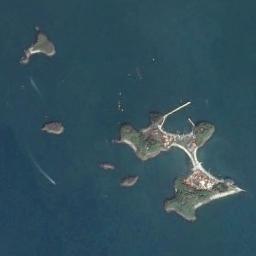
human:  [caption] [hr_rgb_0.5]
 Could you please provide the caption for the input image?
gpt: There are numerous small islands around the big island .

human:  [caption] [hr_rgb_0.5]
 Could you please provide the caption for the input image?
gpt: An irregularly shaped island and several sporadic islands around it are surrounded by blue water, With more than half of the island's vegetation .

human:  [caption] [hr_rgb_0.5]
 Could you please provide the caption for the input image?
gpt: The islands in the picture are of different sizes .

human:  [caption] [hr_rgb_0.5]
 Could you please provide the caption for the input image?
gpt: A big island and some small islands have some vegetation and some boats are moving in the waters .

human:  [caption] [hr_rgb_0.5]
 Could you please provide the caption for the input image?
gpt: There are several green islands on a blue sea .